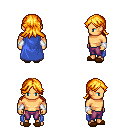
a pixel art fantasy rpg character, male body template, human, tanned skin, blue cape, magenta pants, light blonde loose hair, white cloth bracers, brown slippers, four views (front, back, left, right), 2x2 character sprite sheet, small pixel art, hard edges, no anti-aliasing